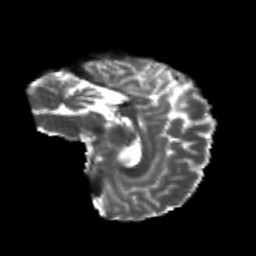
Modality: T2w
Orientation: sagittal
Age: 24
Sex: female
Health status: healthy
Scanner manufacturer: philips
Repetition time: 7.389 s
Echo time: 0.08599 s